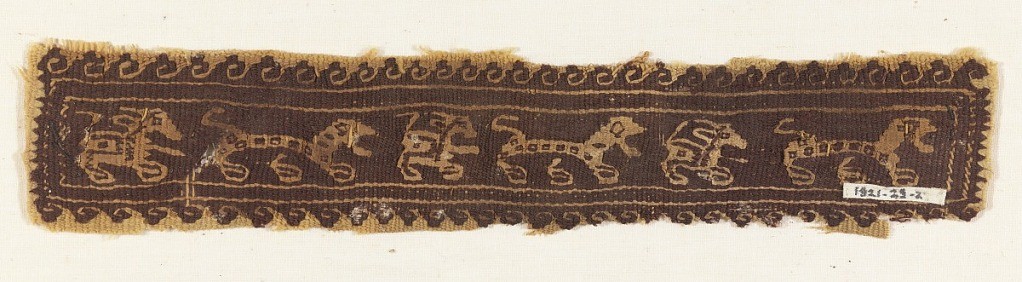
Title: Band fragment
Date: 4th–5th century
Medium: S-spun undyed linen weft, S-spun undyed wool warp and weft Technique: slit tapestry weave
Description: Narrow band fragment in dark brown and natural linen shows a procession of animals moving left to right. The animals, which alternate between a long-bodied spotted animal and a more compact animal with long ears and a tail, are enclosed by a double guard border. Outside this border is a scrolling wave pattern.